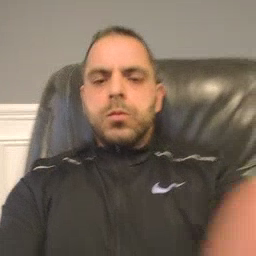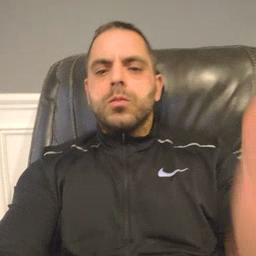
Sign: because